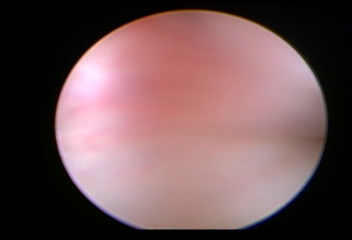
Modality: WLC
Class: Normal mucosa
Bladder cancer association: No